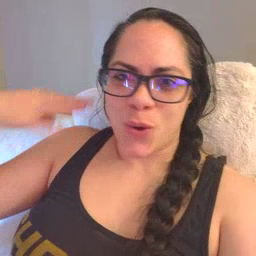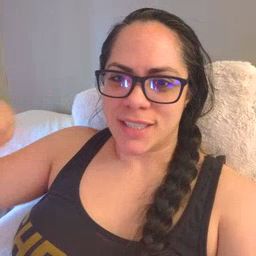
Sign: noisy